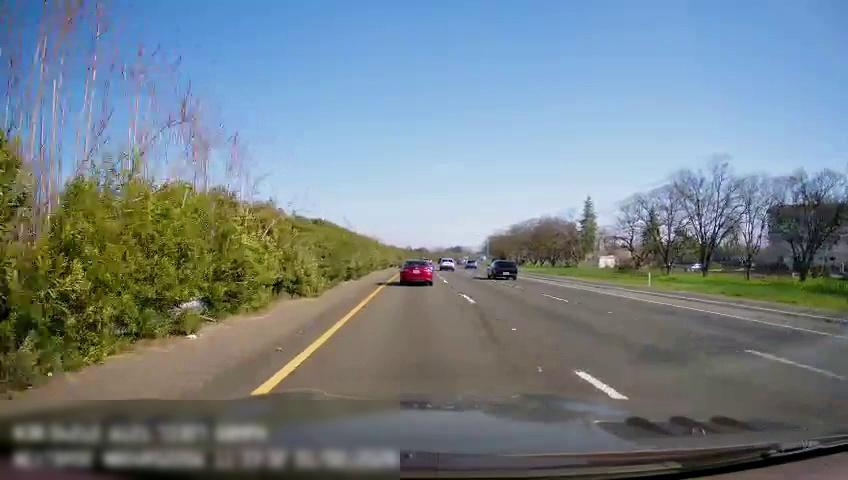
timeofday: Day
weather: Sunny
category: Drivable Space
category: Vehicles | Car
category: Vehicles | Car
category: Vehicles | Car
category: Lanes | Current Lane
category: Lanes | Current Lane
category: Lanes | Alternate Lane
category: Lanes | Alternate Lane
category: Lanes | Alternate Lane